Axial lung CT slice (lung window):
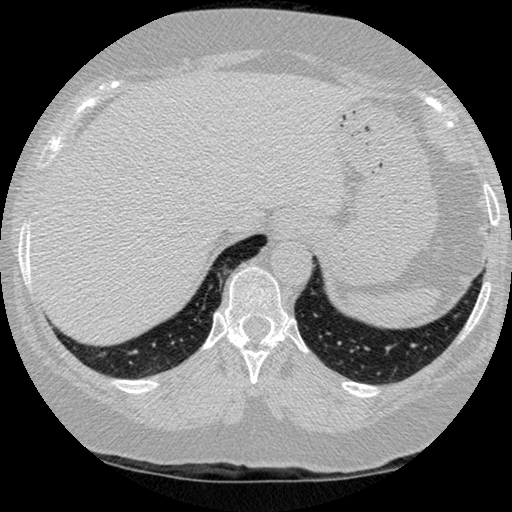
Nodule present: no